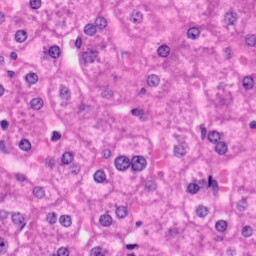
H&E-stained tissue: Liver